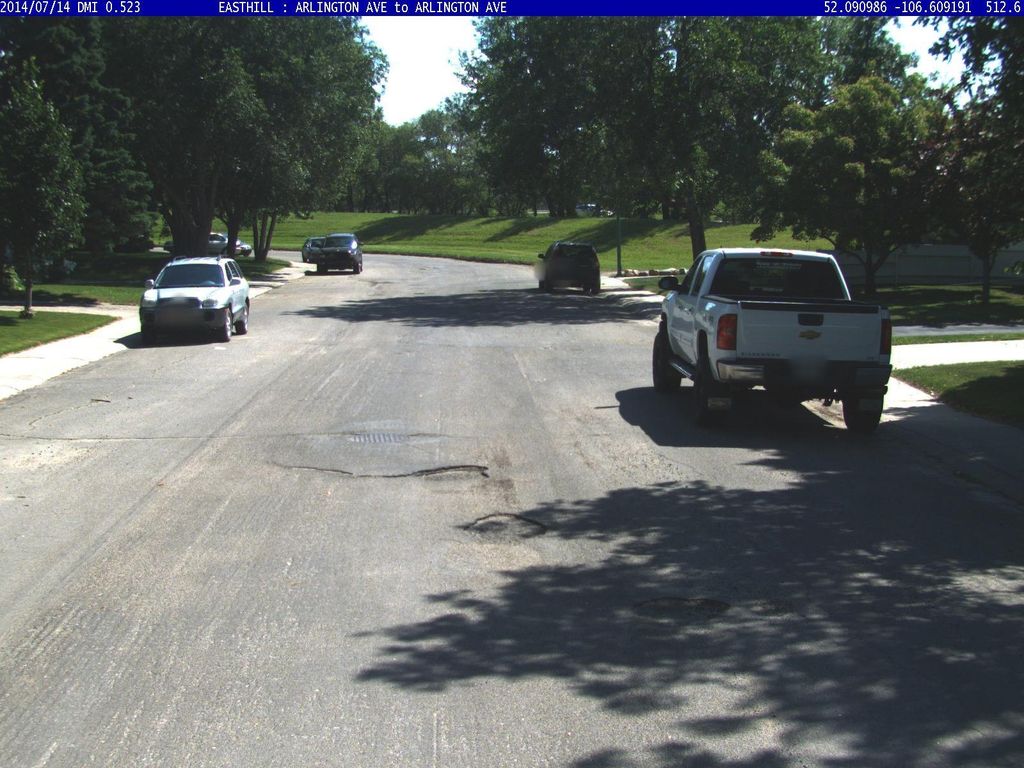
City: saskatoon